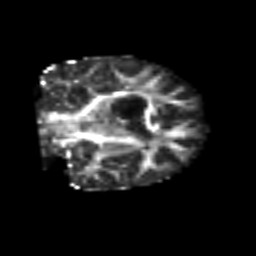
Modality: FA
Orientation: coronal
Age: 67
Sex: female
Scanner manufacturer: siemens
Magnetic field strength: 3 T
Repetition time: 6.1 s
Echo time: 0.101 s